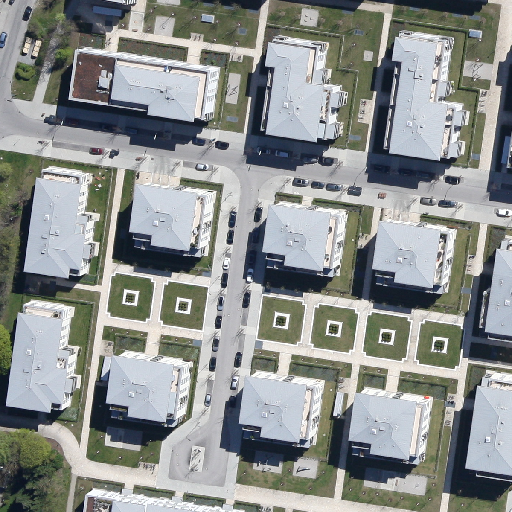
Referring expression: light-duty vehicle